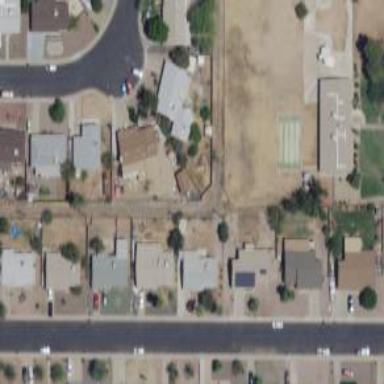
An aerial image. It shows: Alley classified as service road.